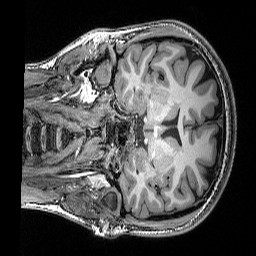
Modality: T1w
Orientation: coronal
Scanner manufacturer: siemens
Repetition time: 2.25 s
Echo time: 0.00418 s